Aerial crown-view tile of a tropical tree (Barro Colorado Island, Panama), acquired 20250512:
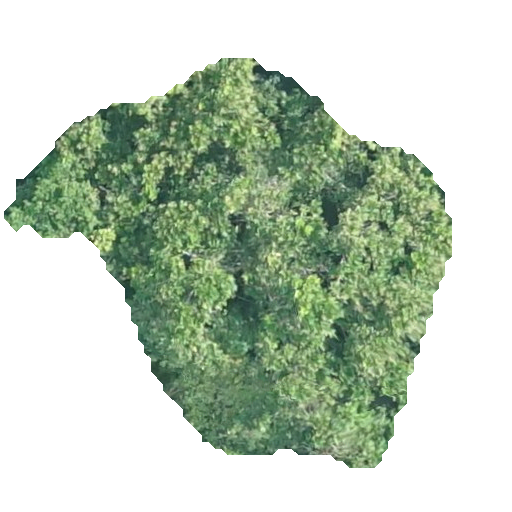
Species: Anacardium excelsum
GBIF accepted scientific name: Anacardium excelsum
Crown area: 163.114 m²